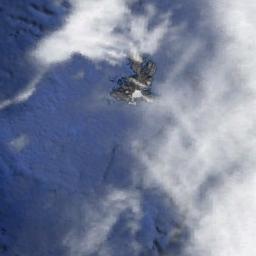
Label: cloud